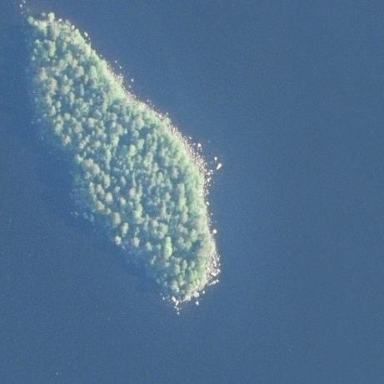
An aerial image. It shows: Islet.